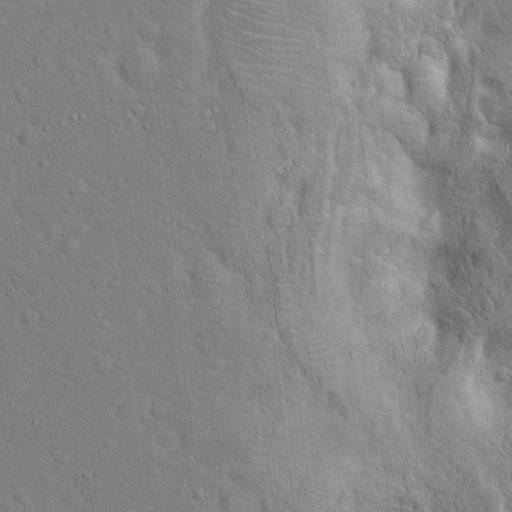
Classes present: Background, Cone